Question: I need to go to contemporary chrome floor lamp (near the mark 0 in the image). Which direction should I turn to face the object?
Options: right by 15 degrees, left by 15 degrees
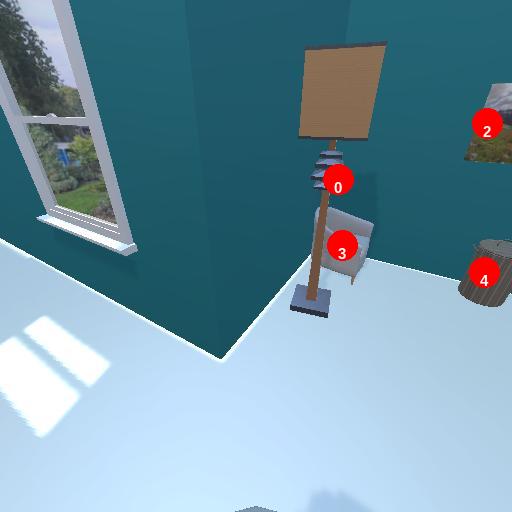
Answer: right by 15 degrees